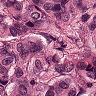
Metastatic tissue present: yes